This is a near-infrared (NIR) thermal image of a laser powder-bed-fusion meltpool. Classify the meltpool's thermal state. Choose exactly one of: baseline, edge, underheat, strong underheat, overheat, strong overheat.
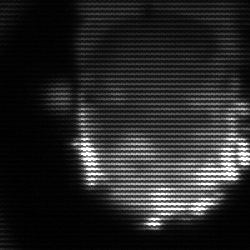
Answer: baseline